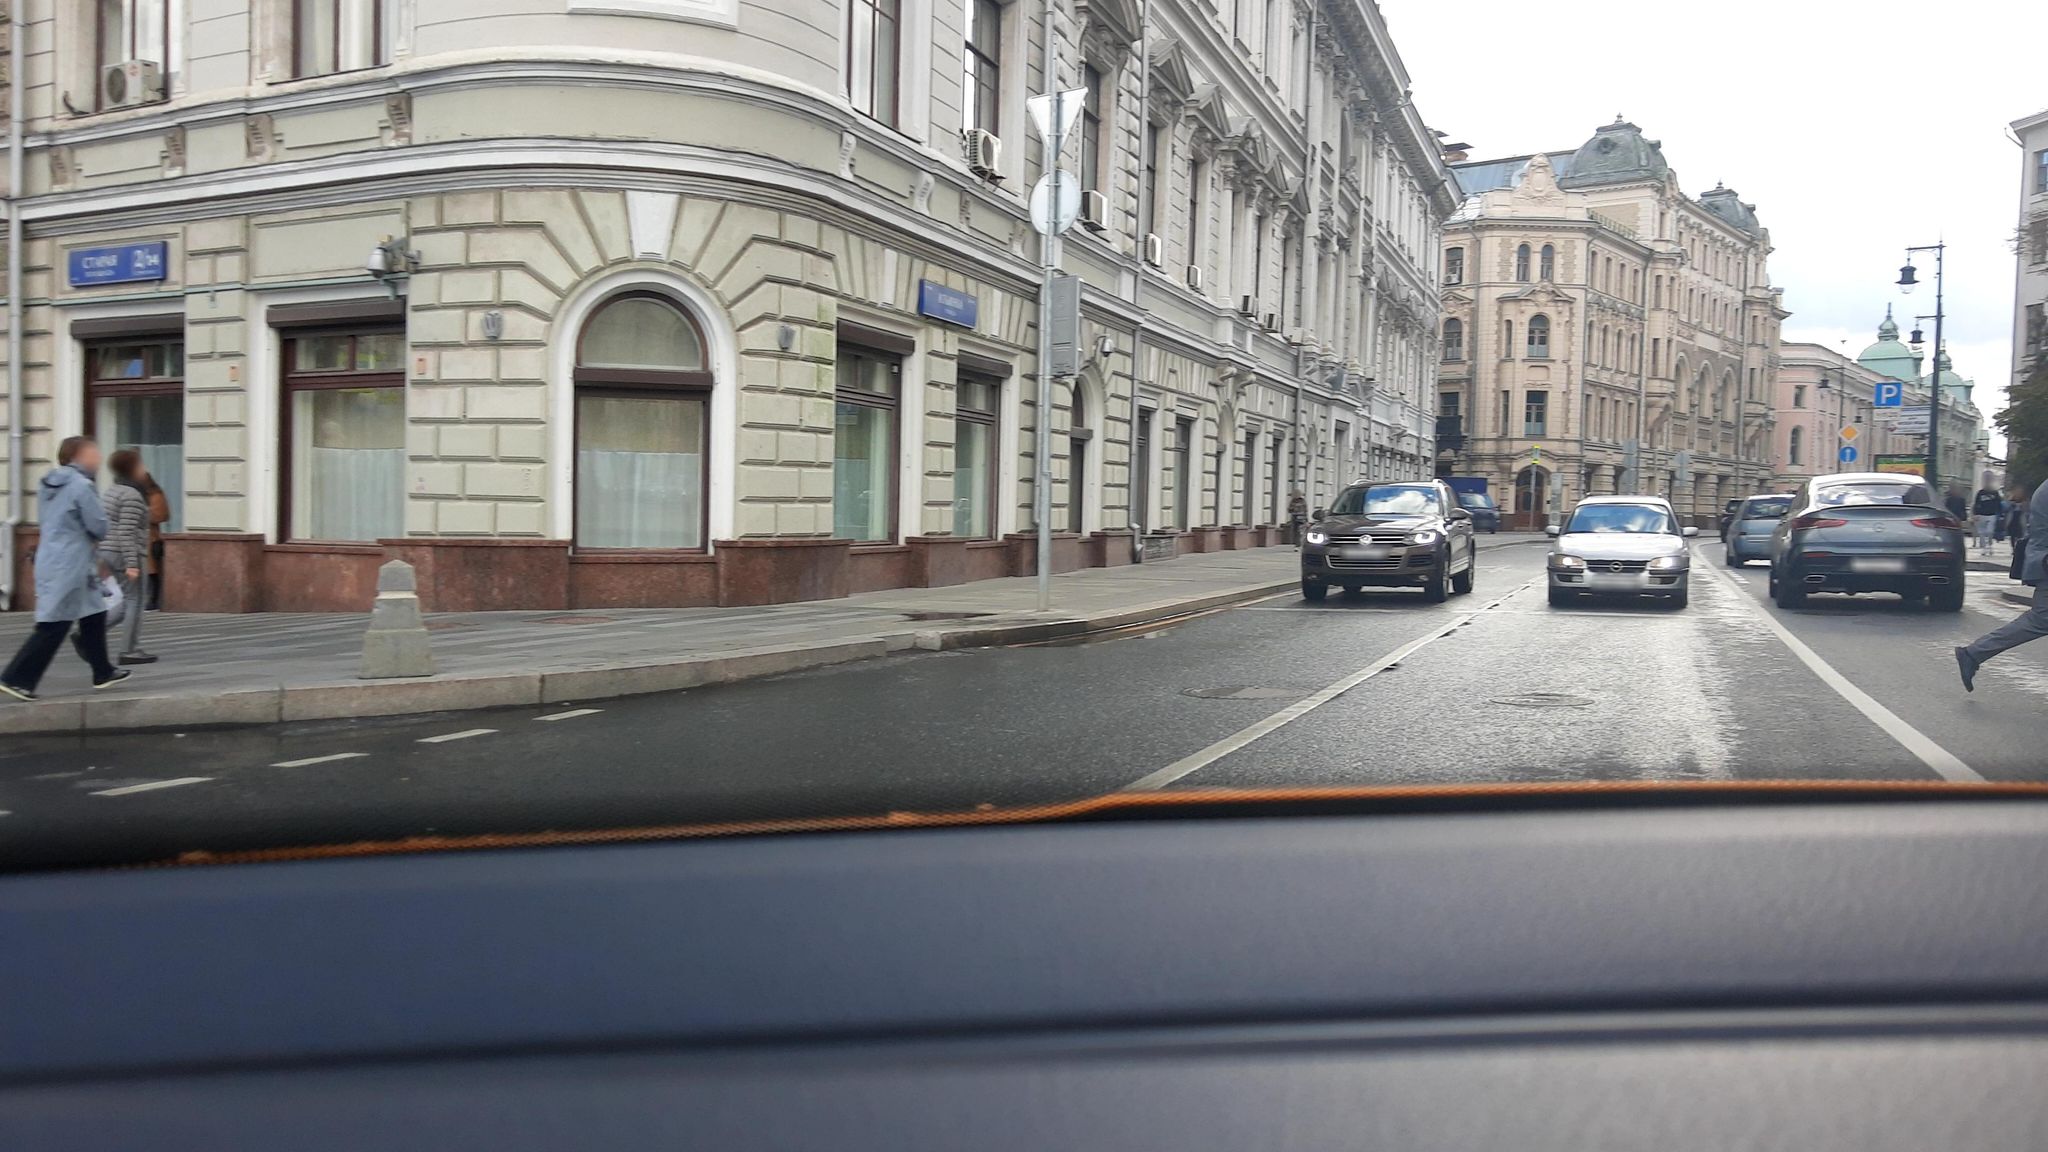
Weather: rainy
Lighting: day
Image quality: good
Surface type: driving surface
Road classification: tertiary
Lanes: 4
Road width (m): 8
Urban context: urban centre
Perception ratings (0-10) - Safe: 6.71, Lively: 9.73, Beautiful: 4.04, Boring: 0.61, Depressing: 5.96, Wealthy: 4.98